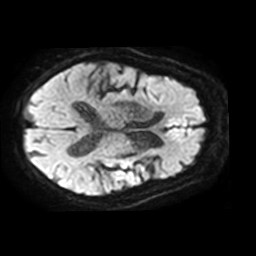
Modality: TRACE
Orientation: axial
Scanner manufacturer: philips
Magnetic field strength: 3 T
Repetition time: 3.795 s
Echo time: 0.06119 s